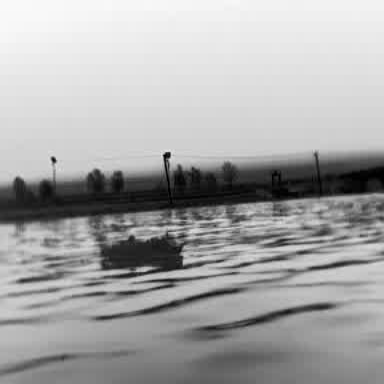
There is a container_ship in the infrared image.